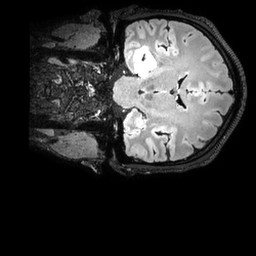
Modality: FLAIR
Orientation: coronal
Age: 35
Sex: male
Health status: ill
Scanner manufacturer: philips
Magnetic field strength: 3 T
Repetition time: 4.8 s
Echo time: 0.2956 s